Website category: phone
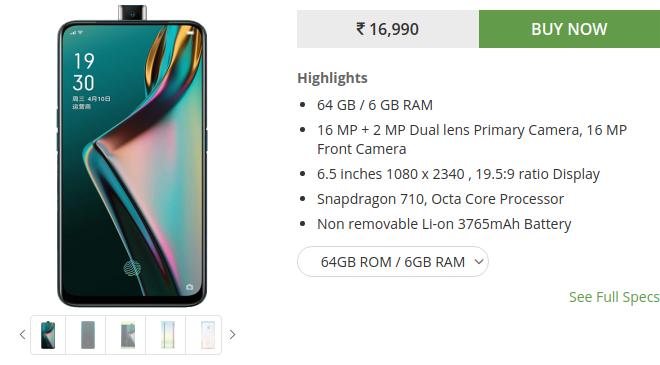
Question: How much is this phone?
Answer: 16,990

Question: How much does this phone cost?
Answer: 16,990

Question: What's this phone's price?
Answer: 16,990

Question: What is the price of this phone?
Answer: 16,990

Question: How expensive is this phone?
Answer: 16,990

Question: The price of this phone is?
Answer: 16,990

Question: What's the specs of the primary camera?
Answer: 16 MP + 2 MP Dual lens Primary Camera

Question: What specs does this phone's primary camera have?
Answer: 16 MP + 2 MP Dual lens Primary Camera

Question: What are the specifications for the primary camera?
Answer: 16 MP + 2 MP Dual lens Primary Camera

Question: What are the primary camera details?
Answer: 16 MP + 2 MP Dual lens Primary Camera

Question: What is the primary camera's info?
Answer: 16 MP + 2 MP Dual lens Primary Camera

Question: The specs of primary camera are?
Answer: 16 MP + 2 MP Dual lens Primary Camera

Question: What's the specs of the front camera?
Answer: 16 MP Front Camera

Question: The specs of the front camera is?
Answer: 16 MP Front Camera

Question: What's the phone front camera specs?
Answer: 16 MP Front Camera

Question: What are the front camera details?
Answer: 16 MP Front Camera

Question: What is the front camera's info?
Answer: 16 MP Front Camera

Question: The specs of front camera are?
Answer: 16 MP Front Camera

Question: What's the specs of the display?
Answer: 6.5 inches 1080 x 2340 , 19.5:9 ratio Display

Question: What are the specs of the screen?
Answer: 6.5 inches 1080 x 2340 , 19.5:9 ratio Display

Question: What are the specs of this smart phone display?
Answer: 6.5 inches 1080 x 2340 , 19.5:9 ratio Display

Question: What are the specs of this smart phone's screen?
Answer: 6.5 inches 1080 x 2340 , 19.5:9 ratio Display

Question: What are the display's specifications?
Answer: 6.5 inches 1080 x 2340 , 19.5:9 ratio Display

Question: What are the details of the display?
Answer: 6.5 inches 1080 x 2340 , 19.5:9 ratio Display

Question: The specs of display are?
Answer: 6.5 inches 1080 x 2340 , 19.5:9 ratio Display

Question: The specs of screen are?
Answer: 6.5 inches 1080 x 2340 , 19.5:9 ratio Display

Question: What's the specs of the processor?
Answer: Snapdragon 710, Octa Core Processor

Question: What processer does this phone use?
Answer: Snapdragon 710, Octa Core Processor

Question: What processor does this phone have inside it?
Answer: Snapdragon 710, Octa Core Processor

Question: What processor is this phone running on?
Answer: Snapdragon 710, Octa Core Processor

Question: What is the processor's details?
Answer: Snapdragon 710, Octa Core Processor

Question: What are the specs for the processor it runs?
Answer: Snapdragon 710, Octa Core Processor

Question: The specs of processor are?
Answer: Snapdragon 710, Octa Core Processor